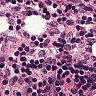
Metastatic tissue present: no